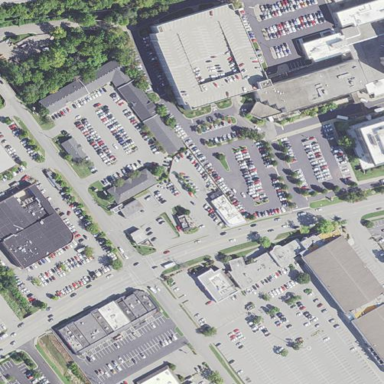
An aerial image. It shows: Retail area.